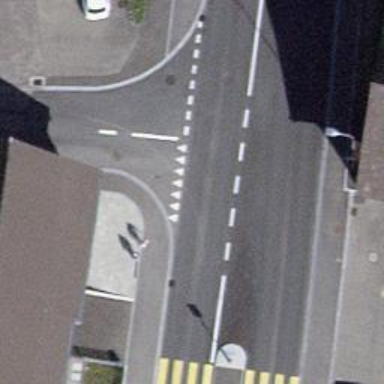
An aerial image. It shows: Road with "give way" sign.